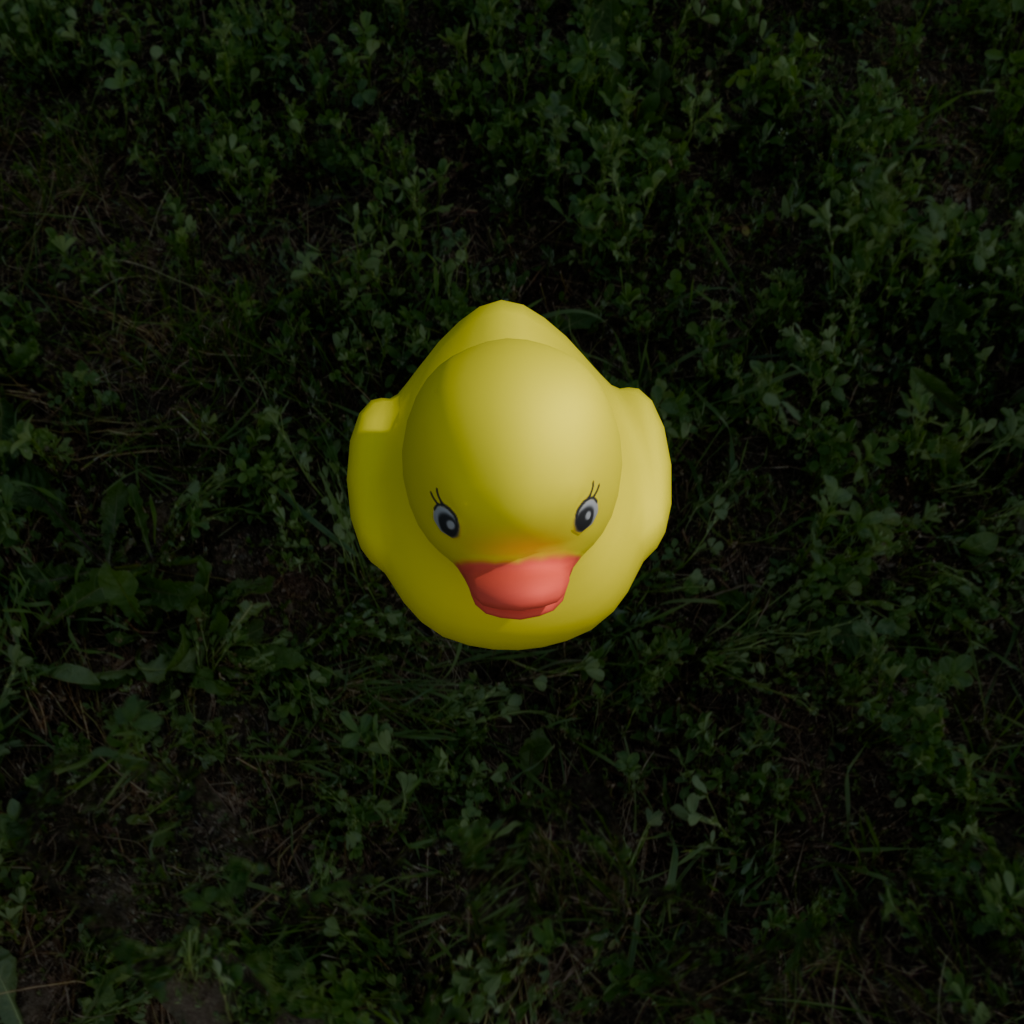
an image of a yellow rubber duck seen from <front_top> in a green field under a cloudy sky at sunset.